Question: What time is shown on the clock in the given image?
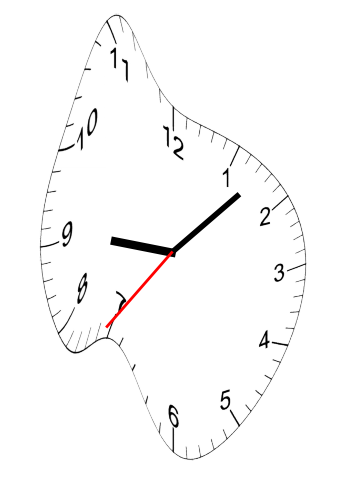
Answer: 09:07:36